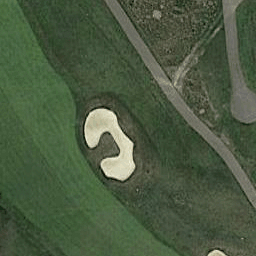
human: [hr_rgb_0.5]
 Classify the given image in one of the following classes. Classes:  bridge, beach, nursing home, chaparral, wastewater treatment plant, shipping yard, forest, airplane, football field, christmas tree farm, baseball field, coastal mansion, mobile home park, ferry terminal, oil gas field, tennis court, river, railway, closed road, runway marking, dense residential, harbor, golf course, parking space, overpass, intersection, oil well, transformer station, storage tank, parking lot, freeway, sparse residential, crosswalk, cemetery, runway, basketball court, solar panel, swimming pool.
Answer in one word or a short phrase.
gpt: golf course